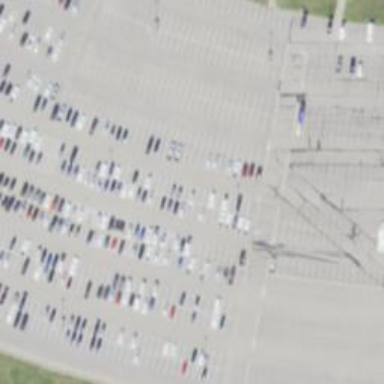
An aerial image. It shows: Parking space.